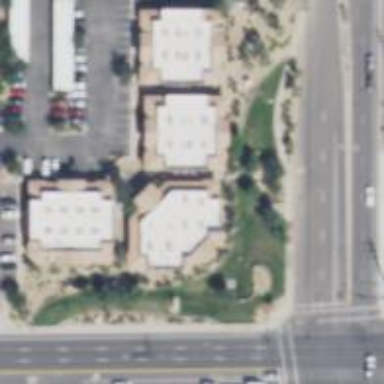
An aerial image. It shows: Healthcare clinic is depicted in the image.